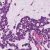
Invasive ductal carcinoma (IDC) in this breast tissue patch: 1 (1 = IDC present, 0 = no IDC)